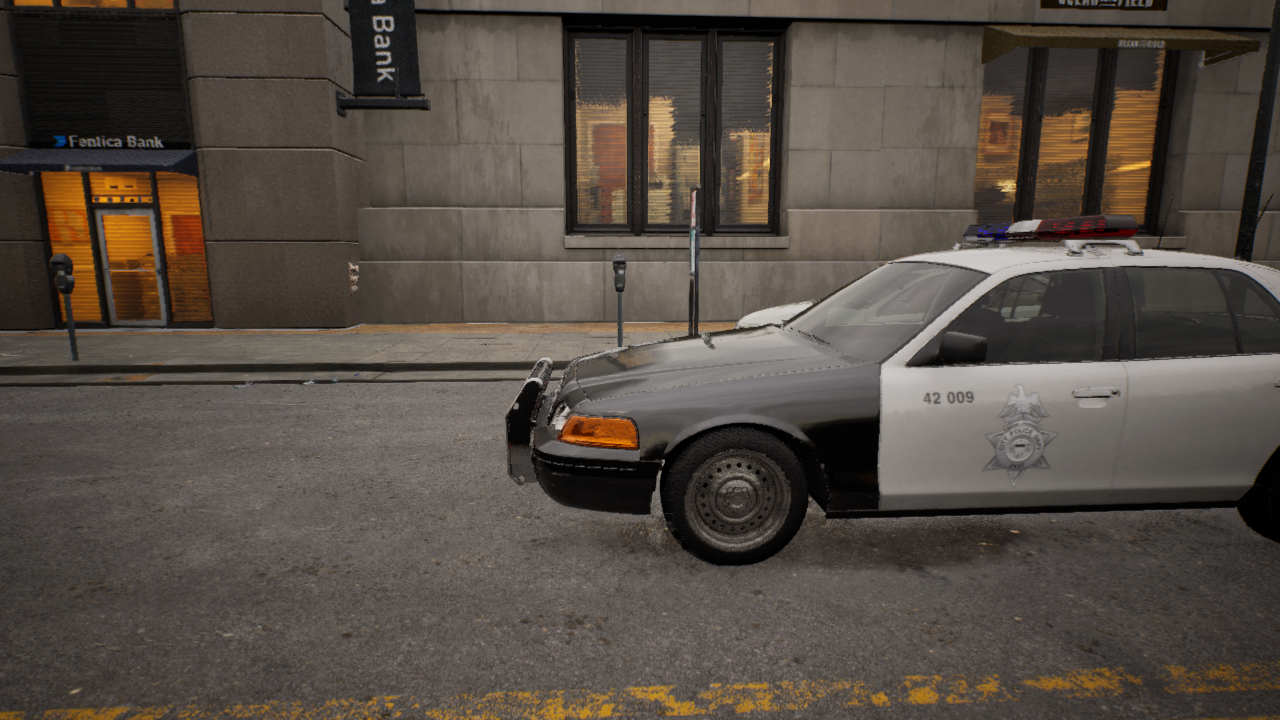
Venue: downtown
Lighting: golden hour
Vehicle rig: sedan